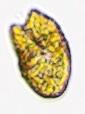
Label: Akashiwo